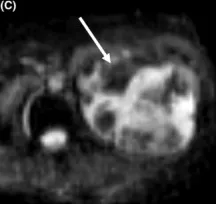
Apparent diffusion coefficient (ADC) map, (ADC = 0.9-1.1 x 10-3 mm2/s).
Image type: radiology (ct)